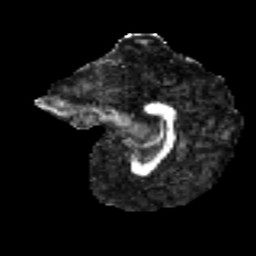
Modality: FA
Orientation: sagittal
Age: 46
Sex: female
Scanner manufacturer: ge
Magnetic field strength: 3 T
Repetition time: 7.8 s
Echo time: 0.0606 s